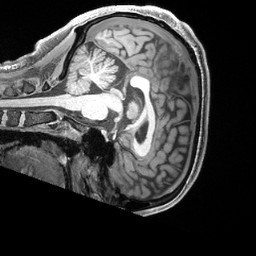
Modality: T1w
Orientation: sagittal
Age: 28
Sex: male
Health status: ill
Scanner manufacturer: siemens
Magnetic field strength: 3 T
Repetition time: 2.4 s
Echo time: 0.00222 s